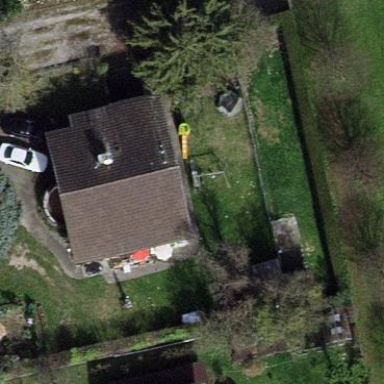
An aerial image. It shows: Garden enclosed by fence.